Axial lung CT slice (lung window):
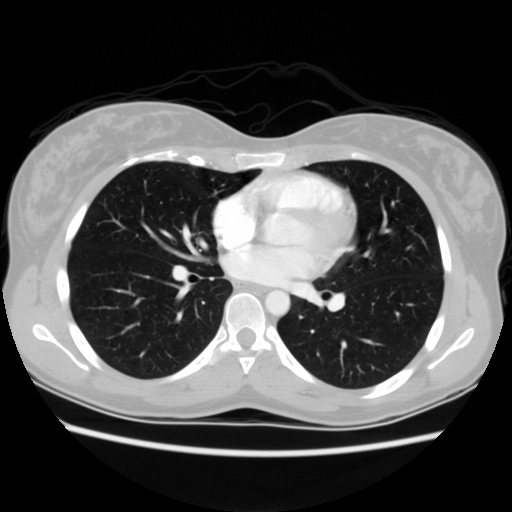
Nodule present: no